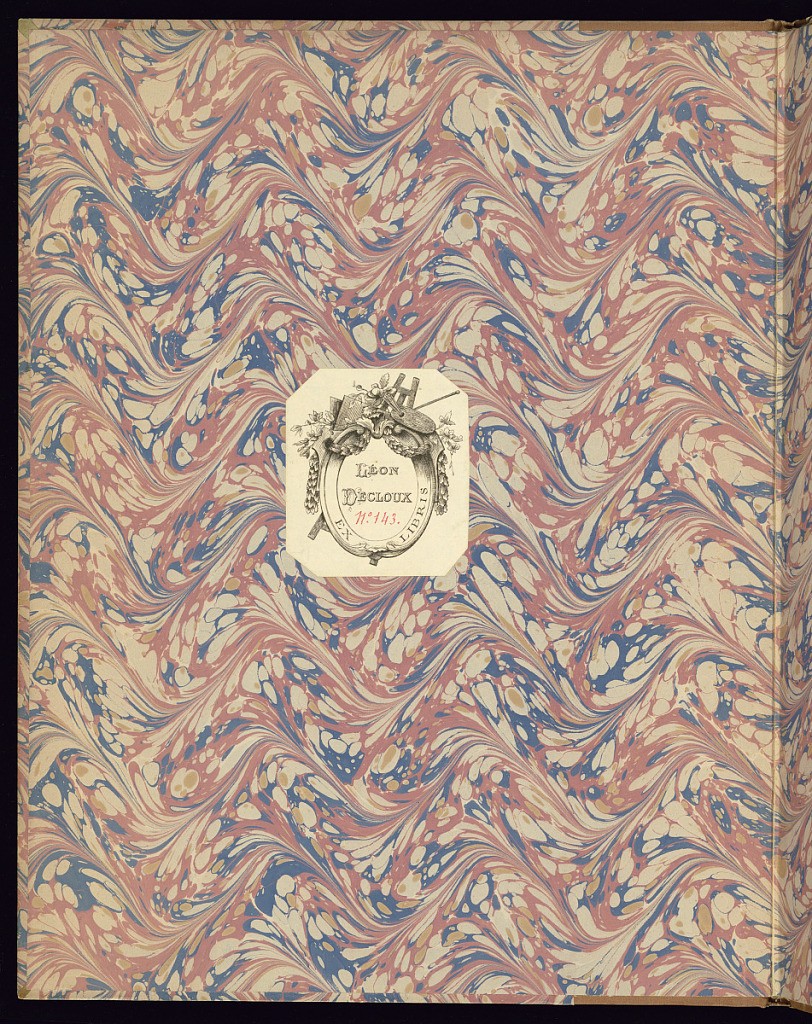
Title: Album of Arabesque Ornament Design and a Frontispiece
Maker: Pierre Thomas Le Clerc, French, ca. 1740 - ca. 1796
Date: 1779–89
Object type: Album
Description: Album of arabesque ornament designs featuring neo-classical grotesque motifs bound with a title page for an unrelated book.